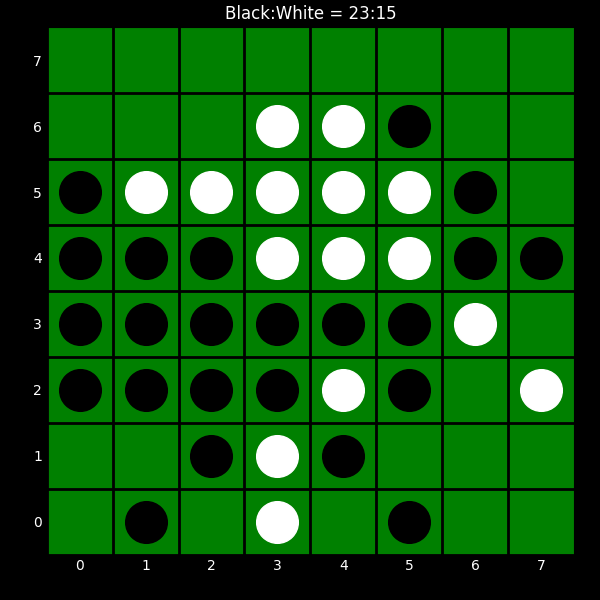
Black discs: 23
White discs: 15